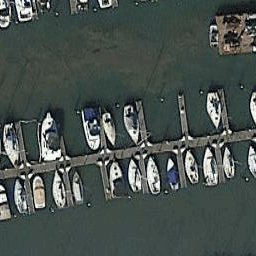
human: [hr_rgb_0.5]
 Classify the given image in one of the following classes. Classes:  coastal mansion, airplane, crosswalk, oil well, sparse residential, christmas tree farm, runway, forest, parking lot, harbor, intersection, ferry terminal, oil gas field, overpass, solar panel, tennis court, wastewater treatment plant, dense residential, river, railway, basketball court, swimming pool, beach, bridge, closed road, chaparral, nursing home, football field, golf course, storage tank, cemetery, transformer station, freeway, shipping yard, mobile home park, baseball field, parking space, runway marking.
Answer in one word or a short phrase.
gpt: harbor